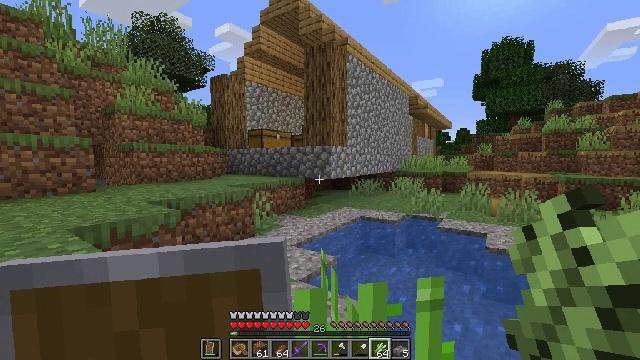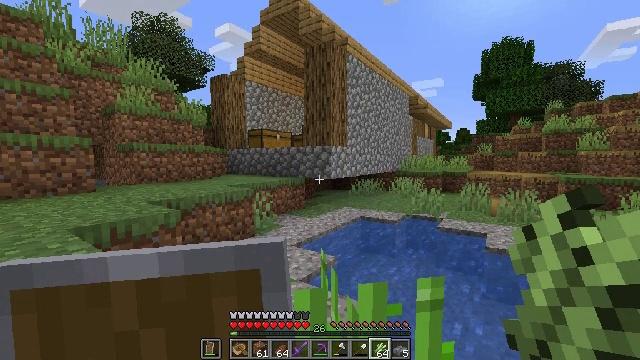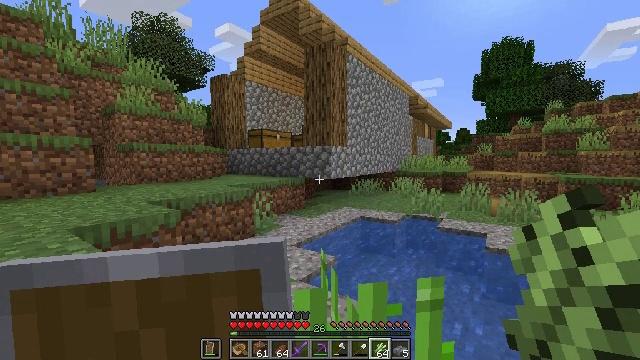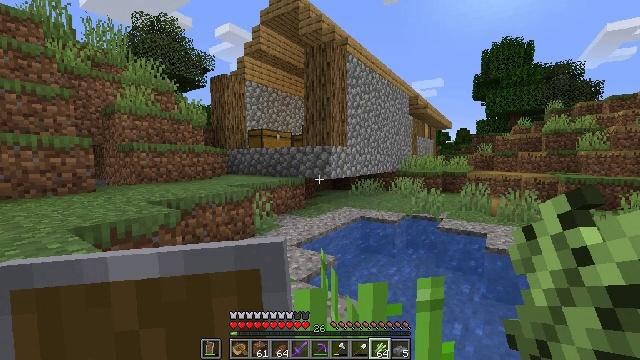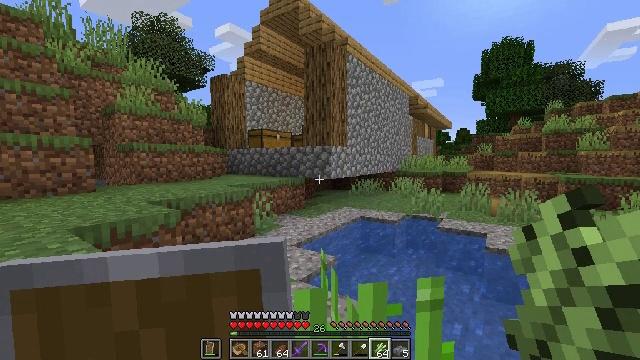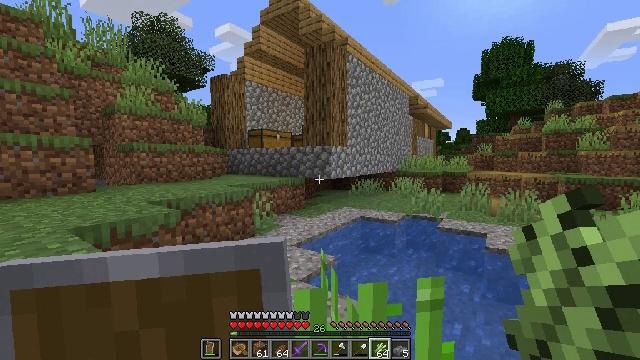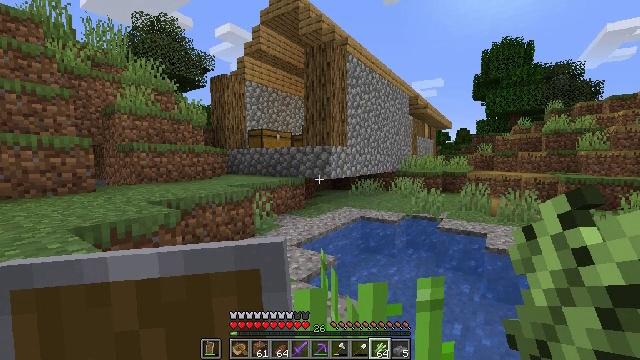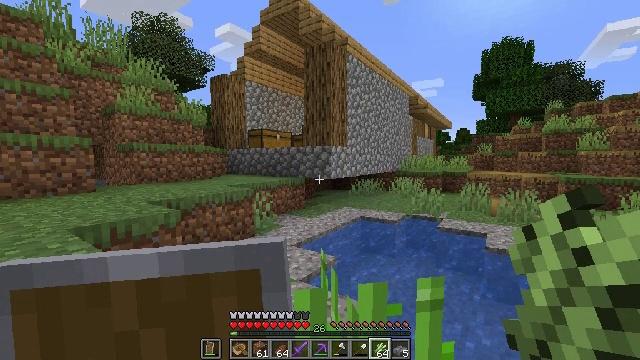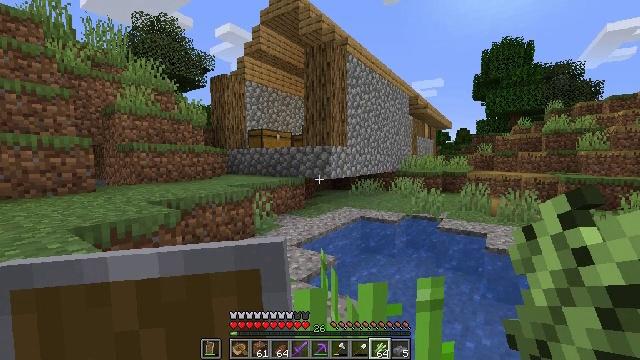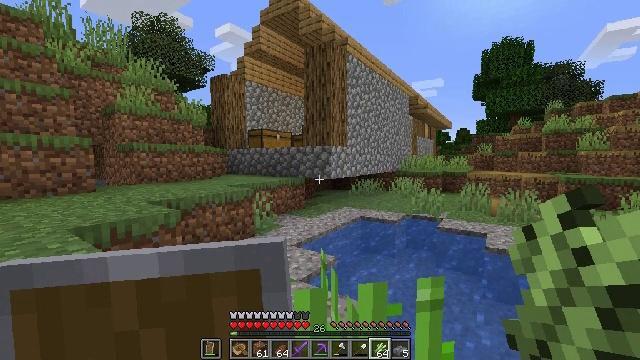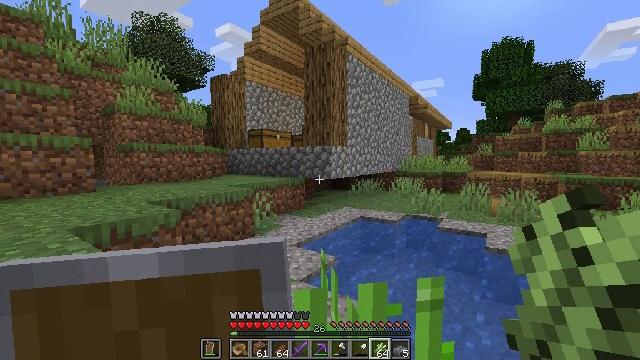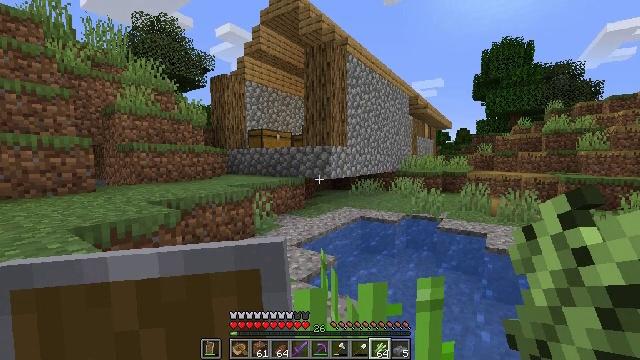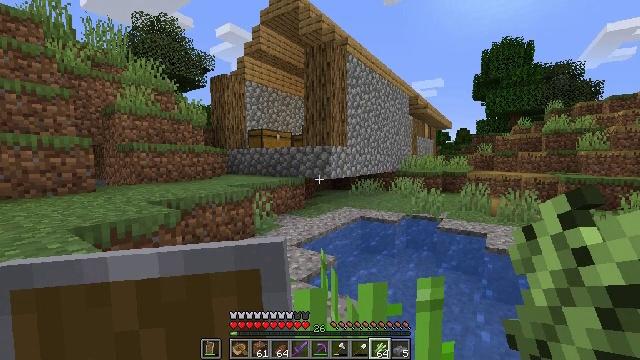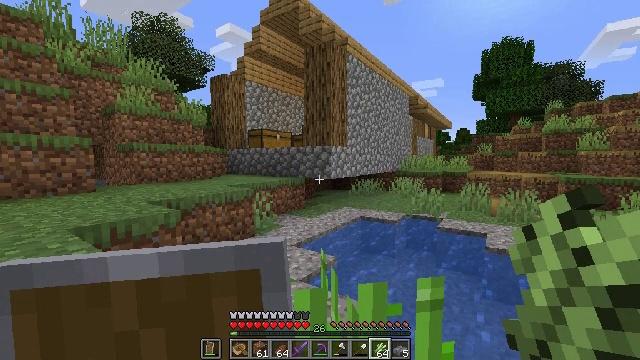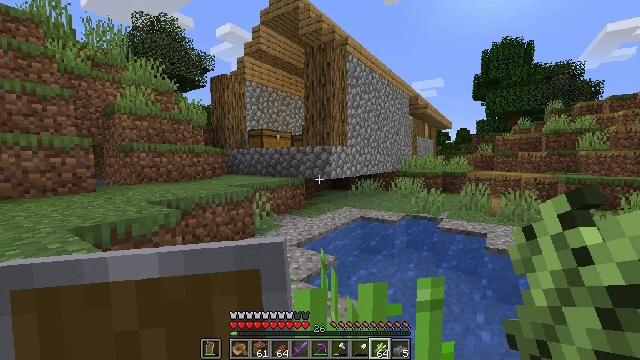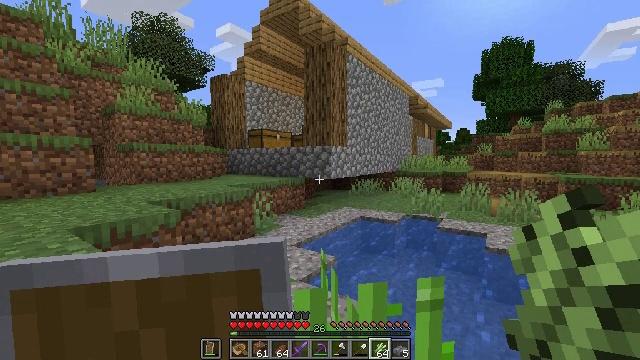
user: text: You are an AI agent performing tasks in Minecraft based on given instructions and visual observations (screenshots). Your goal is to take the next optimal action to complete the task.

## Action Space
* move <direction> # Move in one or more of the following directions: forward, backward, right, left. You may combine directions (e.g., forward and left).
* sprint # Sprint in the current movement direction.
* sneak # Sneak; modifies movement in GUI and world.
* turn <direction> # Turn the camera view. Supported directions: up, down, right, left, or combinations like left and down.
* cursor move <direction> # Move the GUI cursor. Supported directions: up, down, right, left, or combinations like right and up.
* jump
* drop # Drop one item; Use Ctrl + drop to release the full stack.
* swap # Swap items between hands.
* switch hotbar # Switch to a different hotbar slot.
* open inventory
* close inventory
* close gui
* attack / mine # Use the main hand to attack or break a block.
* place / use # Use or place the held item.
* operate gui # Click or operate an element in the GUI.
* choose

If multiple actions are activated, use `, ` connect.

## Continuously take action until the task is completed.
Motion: motion action
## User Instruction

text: Drop a bamboo.
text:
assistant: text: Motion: no_op
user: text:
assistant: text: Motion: no_op
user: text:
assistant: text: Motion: no_op
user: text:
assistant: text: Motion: no_op
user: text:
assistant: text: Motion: no_op
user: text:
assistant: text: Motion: no_op
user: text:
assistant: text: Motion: no_op
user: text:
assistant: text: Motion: no_op
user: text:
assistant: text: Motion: no_op
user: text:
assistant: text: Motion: no_op
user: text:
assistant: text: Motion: no_op
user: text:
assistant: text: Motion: no_op
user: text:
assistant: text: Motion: no_op
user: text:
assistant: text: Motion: no_op
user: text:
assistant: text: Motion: no_op
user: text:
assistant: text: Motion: no_op
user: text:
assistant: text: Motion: no_op
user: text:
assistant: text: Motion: no_op
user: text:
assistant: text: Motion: no_op
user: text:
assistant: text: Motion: no_op
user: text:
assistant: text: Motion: no_op
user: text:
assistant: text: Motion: no_op
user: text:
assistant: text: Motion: no_op
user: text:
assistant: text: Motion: no_op
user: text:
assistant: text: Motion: no_op
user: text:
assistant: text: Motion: no_op
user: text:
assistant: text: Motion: no_op
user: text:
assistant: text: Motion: no_op
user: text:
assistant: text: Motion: no_op
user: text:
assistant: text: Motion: no_op